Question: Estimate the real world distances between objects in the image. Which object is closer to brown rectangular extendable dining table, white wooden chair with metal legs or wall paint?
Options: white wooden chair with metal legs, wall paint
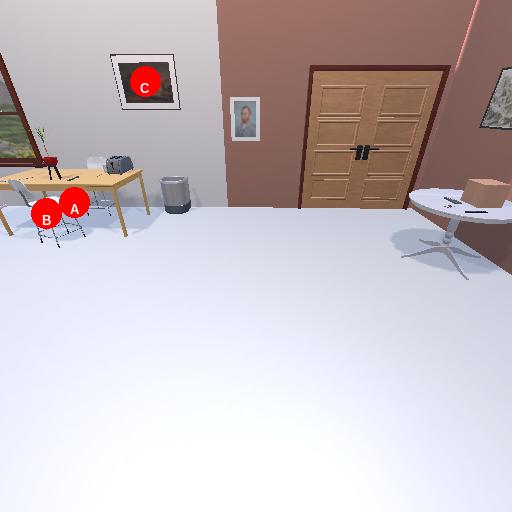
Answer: white wooden chair with metal legs